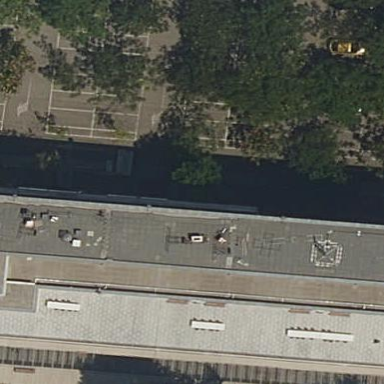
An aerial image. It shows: Part of university building with concrete roof.